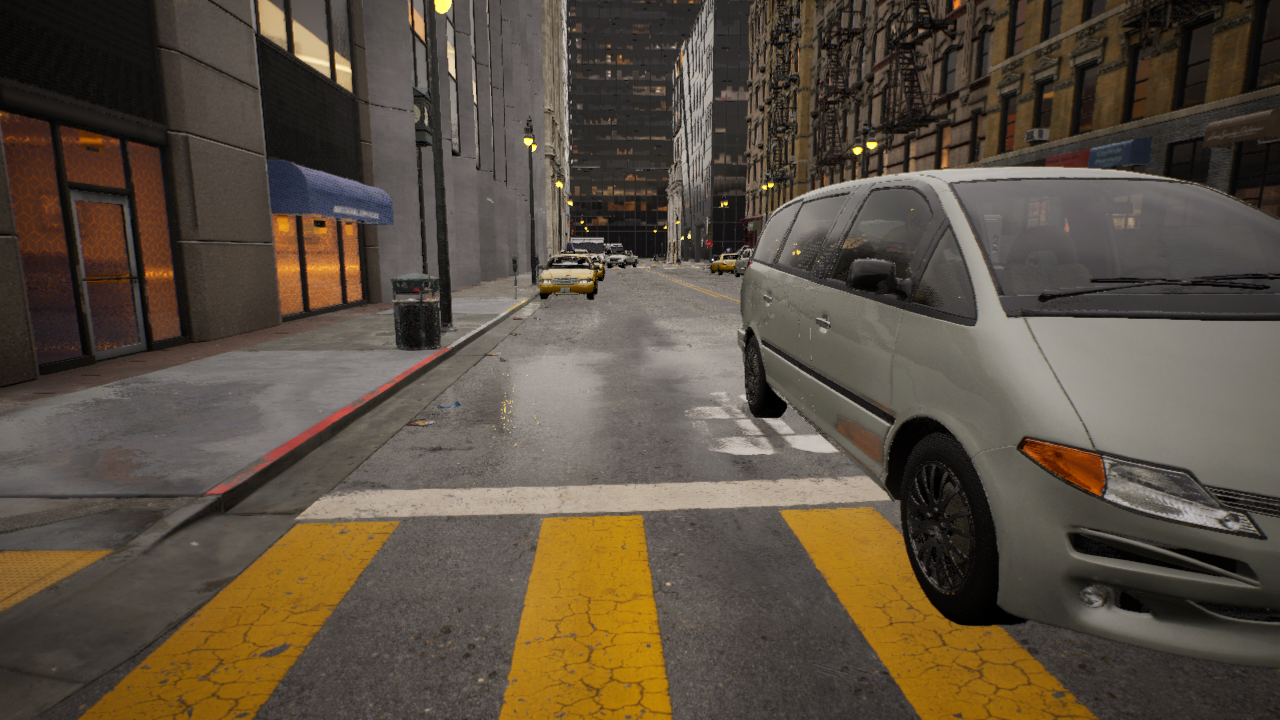
Venue: residential
Lighting: golden hour
Vehicle rig: minivan